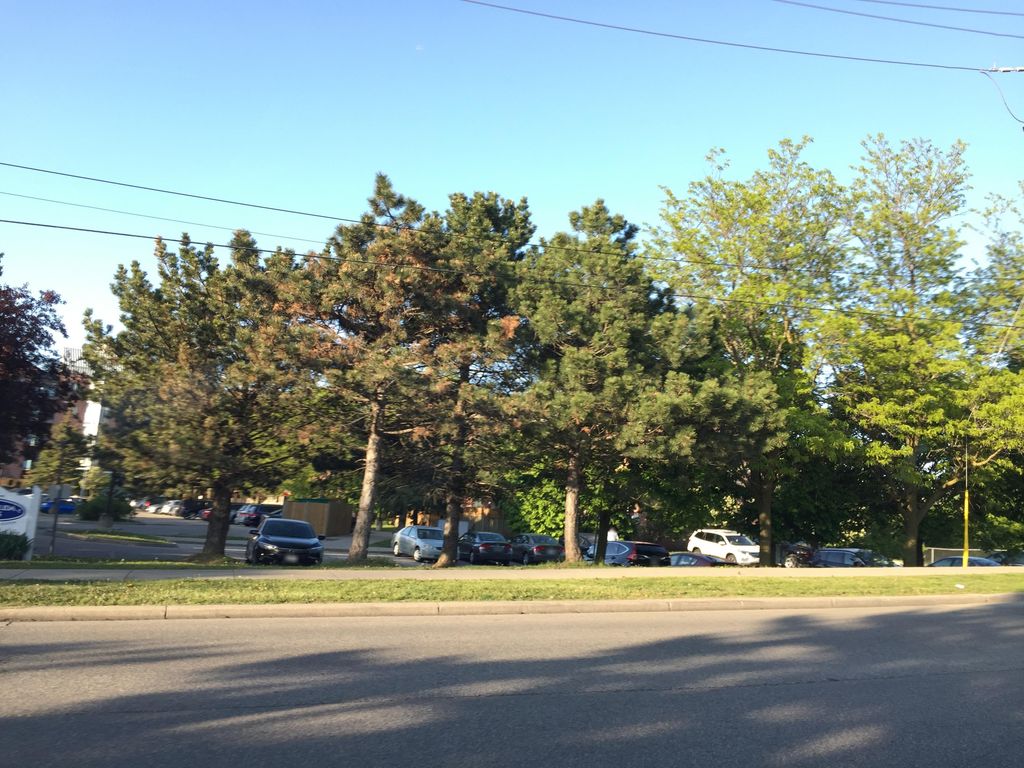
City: kitchener-waterloo